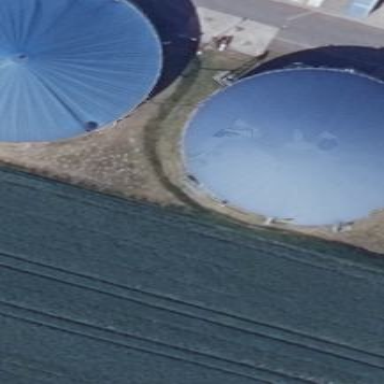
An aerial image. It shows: Storage tank with man-made structure.